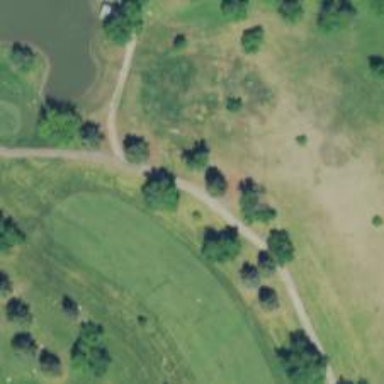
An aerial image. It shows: Service road used as golf cart path.